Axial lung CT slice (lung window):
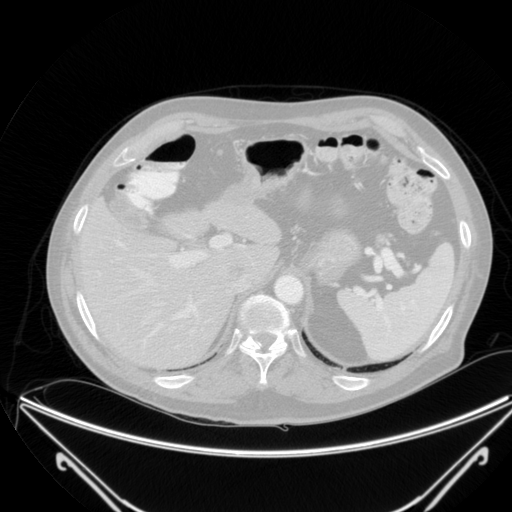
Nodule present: no